Question: I have a series of information to display based on a walks distance, ascent etc. I could just do what I always do and use 'div''s, but I wanted to see if there is a more Semantic way to markup this information. Would it be more relevant to a 'dl'?
I want to try
Here is the data from the design:

Here is how my markup currently works:
'''
<div class="contain mission-data--wrap">
<div class="mission__line"></div>
<div class="mission__data--distance">
<p>Distance <span>17km/10.5 miles</span></p>
</div>
<div class="mission__data--time">
<p>Time <span>7 - 9 Hours</span></p>
</div>
<div class="mission__date--accent">
<p>Ascent <span>1352M</span></p>
</div>
<div class="mission__data--gridref">
<p>Grid Ref <span>NN123731</span></p>
</div>
</div>
'''
Is this valid:
'''
<dl class="contain mission-data--wrap">
<dt class="mission__data--distance">Distance</dt>
<dd>17km/10.5 miles</dd>
<dt class="mission__data--time">Time</dt>
<dd>7 - 9 Hours</dd>
<dt class="mission__date--accent">Ascent</dt>
<dd>1352M</dd>
<dt class="mission__data--gridref">Grid Ref</dt>
<dd>NN123731</dd>
</dl>
'''
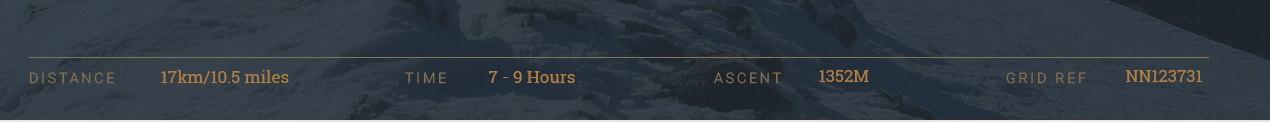
Answer: According to HTML5 recommendations, it's perfectly legal to represent key-value pairs using '<dl>'s.
Citation from <URL>:
> The element represents a description list, which consists of zero or more term-description () groupings; each grouping associates one or more terms/ (the contents of dt elements) with one or more descriptions/ (the contents of dd elements).
Citation from <URL>:
> Description lists are useful for displaying metadata as a list of key-value pairs.'''
<dl>
<dt>Name</dt>
<dd>Godzilla</dd>
<dt>Born</dt>
<dd>1952</dd>
<dt>Birthplace</dt>
<dd>Japan</dd>
<dt>Color</dt>
<dd>Green</dd>
</dl>
'''
IMO, a 'dl' is far more appropriate for groups of key-value pairs (as in your case) than nested 'div's/'span's.